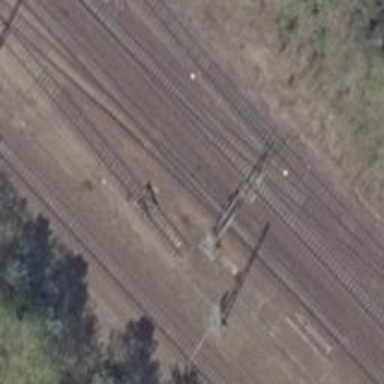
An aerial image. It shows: Railway track with contact line for electrification.